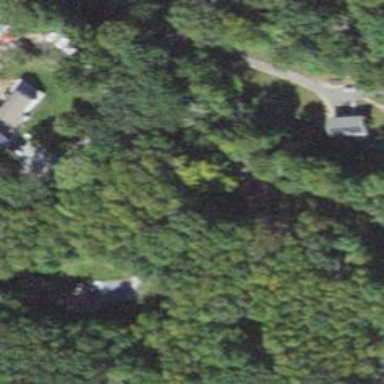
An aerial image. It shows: Residential driveway designated as service road.